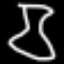
Label: hourglass